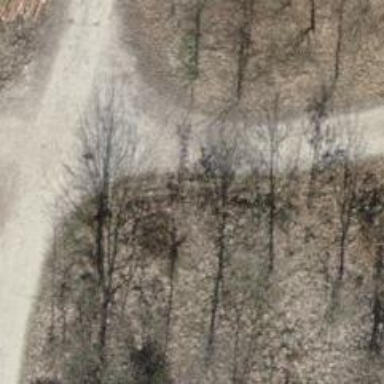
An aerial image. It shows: Gravel track with grade2 tracktype.